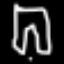
Label: pants